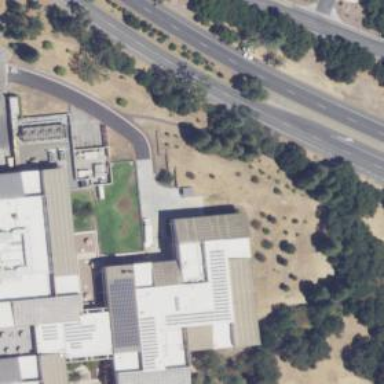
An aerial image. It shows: Office building.